Group 1:
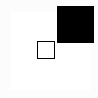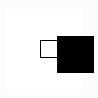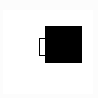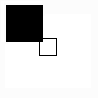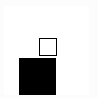
Group 2:
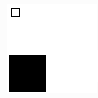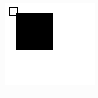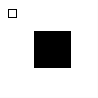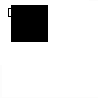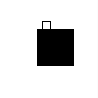
Rule separating the two groups: Large and medium-sized square, the latter can be hidden vs. large and small-sized square, the latter can be hidden.
Concepts: big, color, filled, intersection, large, objects_overlap, outlined_filled, overlap, overlapping, size, small, texture
Author: "Lewis"